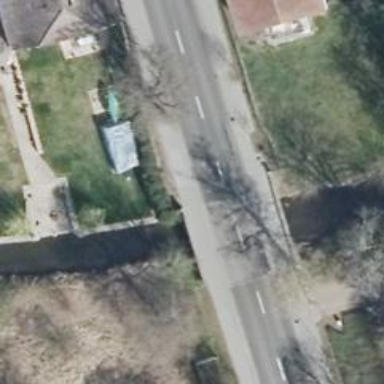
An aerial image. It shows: Bridge with asphalt surface. It is primary highway with sidewalks on both sides.